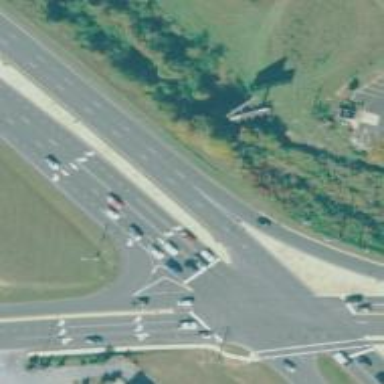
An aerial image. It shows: Trunk link highway.